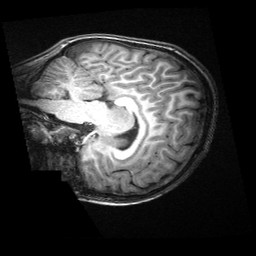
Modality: T1w
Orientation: sagittal
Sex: male